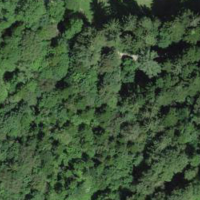
EUNIS habitat code: 41
Species observed at this site:
Allium ursinum
Geranium robertianum